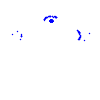
Particle: proton